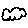
Label: cloud